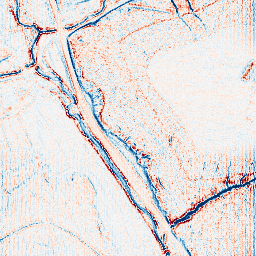
Category: edge_preserving
Decomposition family: anisotropic_diffusion
Decomposition parameters: iterations: 10
kappa: 50
gamma: 0.1
Upsampling method: fft_zeropad
Upsampling parameters: scale: 8
Upsampling scale: 8